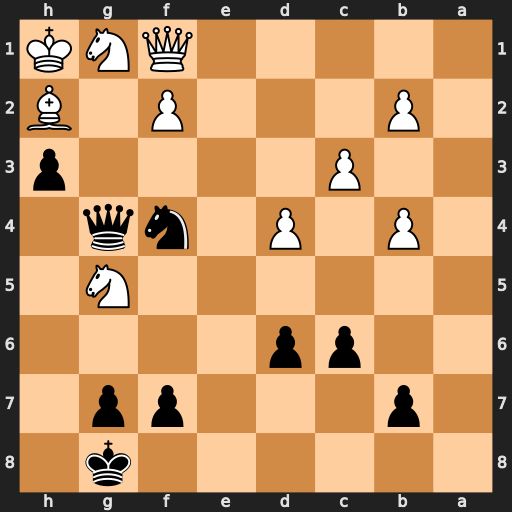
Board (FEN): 6k1/1p3pp1/2pp4/6N1/1P1P1nq1/2P4p/1P3P1B/5QNK
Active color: b
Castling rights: -
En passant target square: -
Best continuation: Qg2+ Qxg2 hxg2#